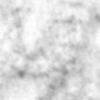
Label: no_change